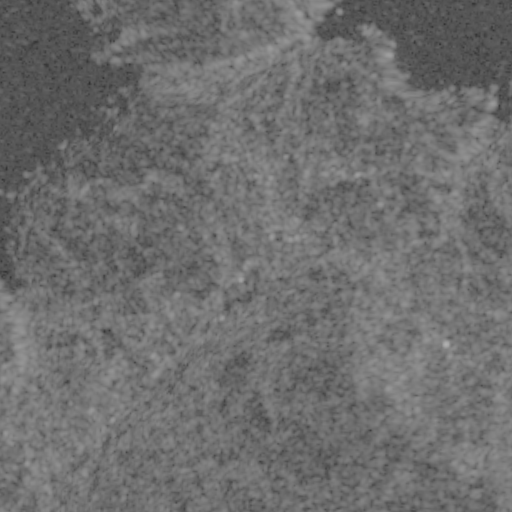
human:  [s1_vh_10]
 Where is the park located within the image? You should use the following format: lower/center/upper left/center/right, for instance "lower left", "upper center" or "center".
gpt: The park is located in the lower left of the image.
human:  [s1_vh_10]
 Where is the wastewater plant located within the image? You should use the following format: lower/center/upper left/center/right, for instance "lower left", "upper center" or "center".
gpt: The wastewater plant is located in the upper center of the image.
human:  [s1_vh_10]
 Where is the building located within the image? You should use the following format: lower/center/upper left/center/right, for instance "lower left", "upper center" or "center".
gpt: There is no building in the image.

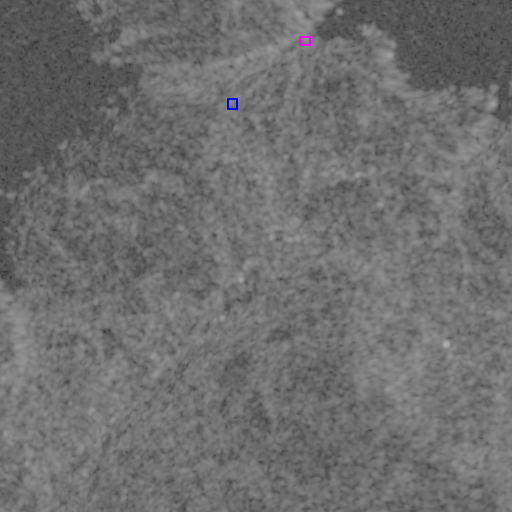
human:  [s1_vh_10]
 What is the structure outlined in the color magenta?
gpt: The structure outlined in magenta is a parking lot.
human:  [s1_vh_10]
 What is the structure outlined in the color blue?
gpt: The structure outlined in blue is a wastewater plant.
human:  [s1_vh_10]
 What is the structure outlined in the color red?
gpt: There is no red outline.